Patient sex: M
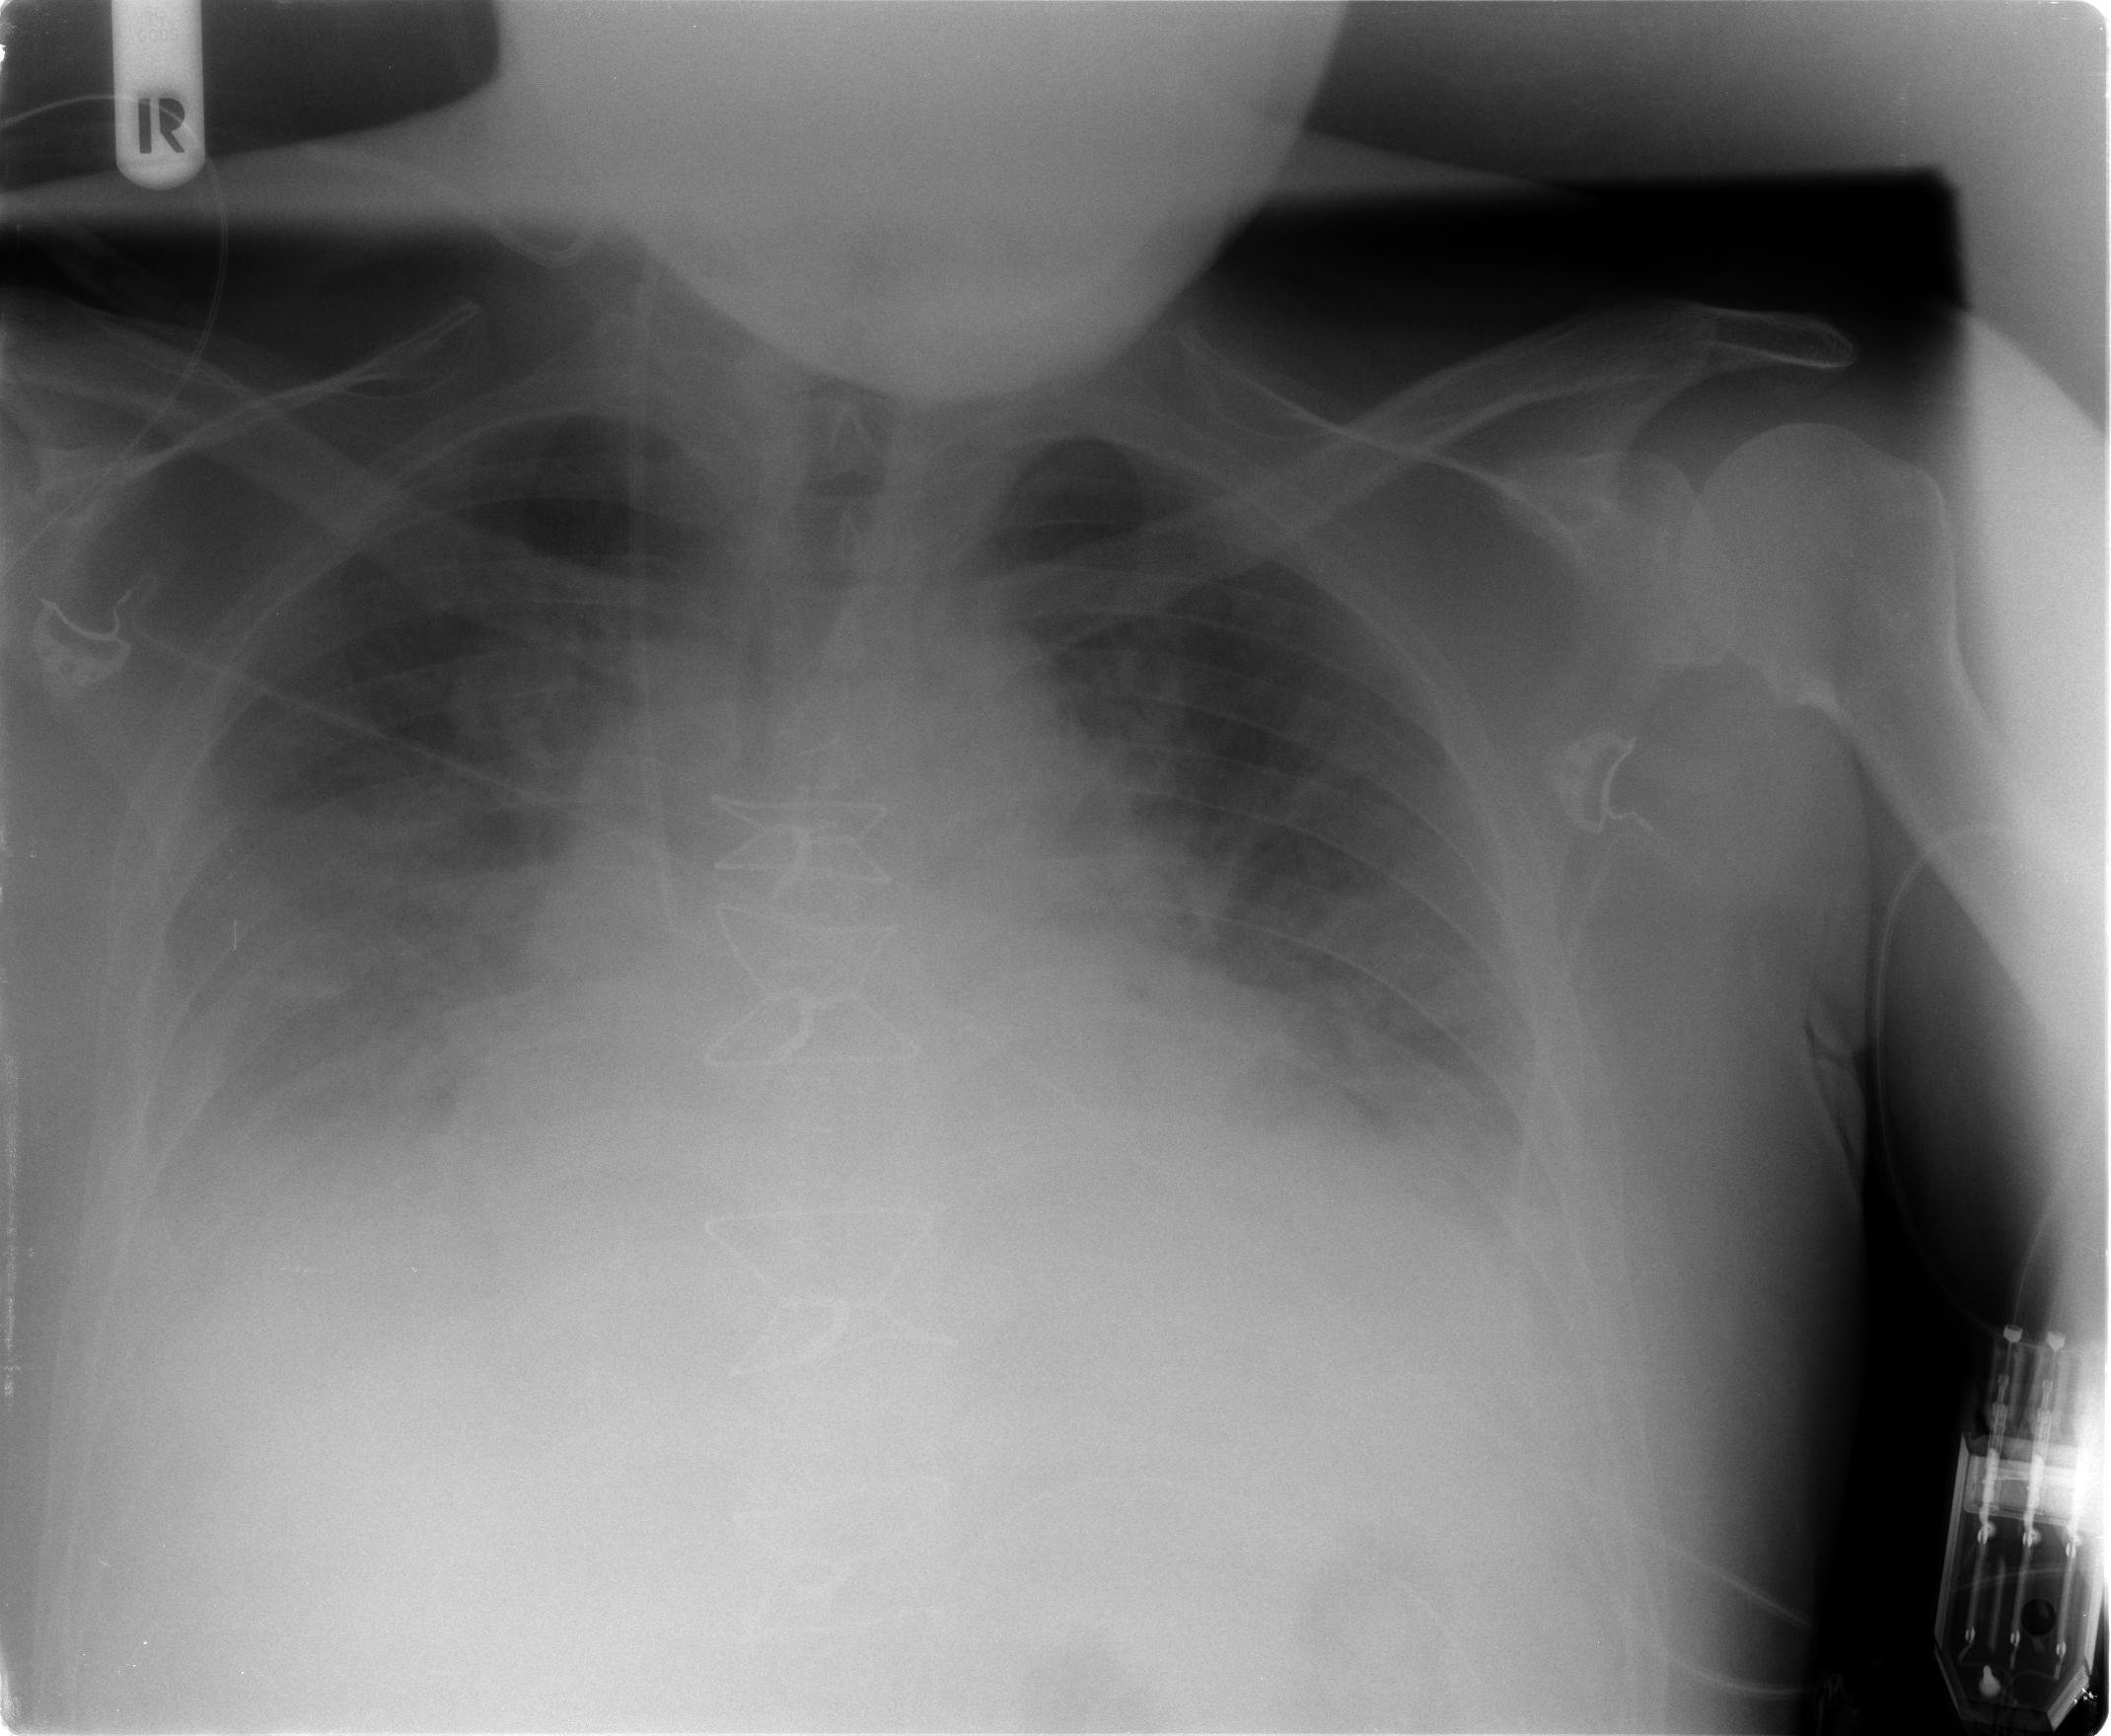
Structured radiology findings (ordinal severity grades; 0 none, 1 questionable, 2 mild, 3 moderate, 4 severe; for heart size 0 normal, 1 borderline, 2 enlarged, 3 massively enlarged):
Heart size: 2
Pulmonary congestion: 2
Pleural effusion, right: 3
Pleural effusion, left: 3
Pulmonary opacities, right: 2
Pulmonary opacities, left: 0
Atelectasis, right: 2
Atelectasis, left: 2